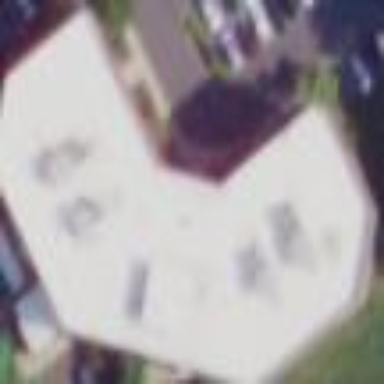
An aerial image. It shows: Office building.